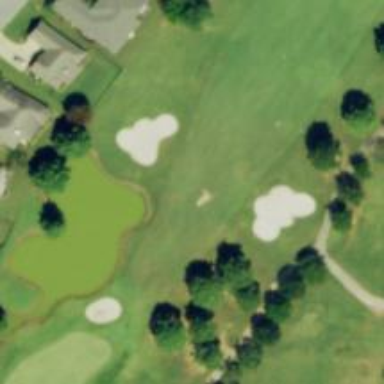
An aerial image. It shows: Water hazard on golf course. The hazard is natural water feature.